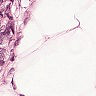
Metastatic tissue present: yes